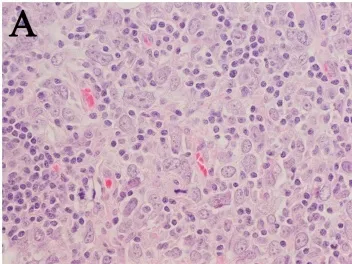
A) Photomicrograph showing discohesive high grade tumors cells with irregular nuclei and prominent nucleoli. There are no light microscopic features of squamous or glandular differentiation (eg. Intercellular bridges, keratinization or mucin production) but the cells stained positively for broad spectrum keratin, consistent with a carcinoma. There are small mature lymphocytes in the background (H&E 400x).
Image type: pathology (h&e)